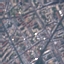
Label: Residential